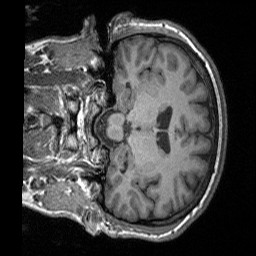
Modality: T1w
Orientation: coronal
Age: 31
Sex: female
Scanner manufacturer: siemens
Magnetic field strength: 3 T
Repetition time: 1.9 s
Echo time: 0.00252 s